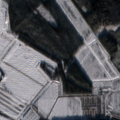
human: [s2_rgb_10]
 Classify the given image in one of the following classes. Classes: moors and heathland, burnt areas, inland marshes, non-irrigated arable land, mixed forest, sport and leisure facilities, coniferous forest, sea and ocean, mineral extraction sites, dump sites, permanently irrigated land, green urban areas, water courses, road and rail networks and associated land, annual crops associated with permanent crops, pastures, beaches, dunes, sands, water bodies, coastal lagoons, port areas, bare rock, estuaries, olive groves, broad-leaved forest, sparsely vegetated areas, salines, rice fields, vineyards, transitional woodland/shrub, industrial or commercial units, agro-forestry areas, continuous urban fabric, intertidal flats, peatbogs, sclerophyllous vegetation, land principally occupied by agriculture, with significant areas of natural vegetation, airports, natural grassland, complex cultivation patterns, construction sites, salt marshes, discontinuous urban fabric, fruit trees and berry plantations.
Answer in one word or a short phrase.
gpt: coniferous forest, mixed forest, transitional woodland/shrub, peatbogs